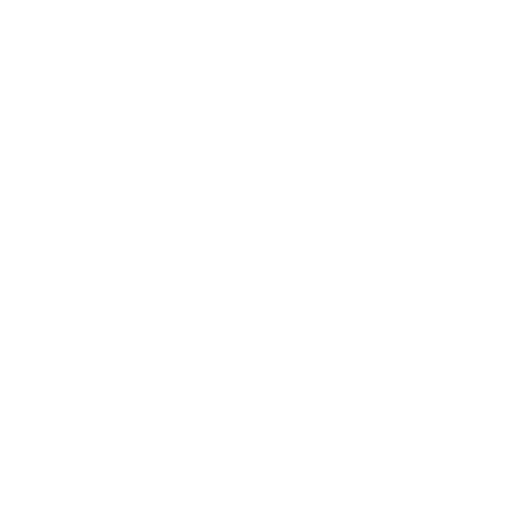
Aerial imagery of island in New York named Constellation Rock containing only open water